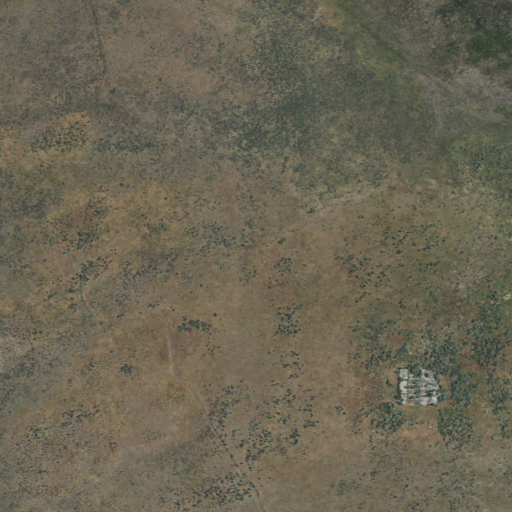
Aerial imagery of valley in California named Sierra Valley containing shrub, herbaceous wetlands, and grassland